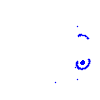
Particle: pion